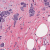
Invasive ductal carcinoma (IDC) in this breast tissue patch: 1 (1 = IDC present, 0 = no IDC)